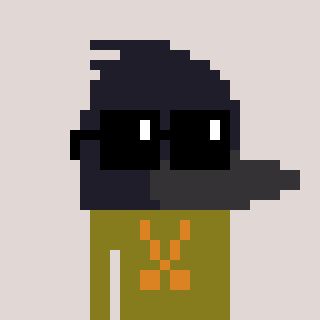
a pixel art character with square black sunglasses, a raven-shaped head and a gunk-colored body on a warm background